Question: I am trying to recreate the toggle slide that is seen in Ice Cream Sandwich, but unavailable for Android versions below ICS. I am at the point where I am comfortable with my slider, however I am currently using two parallelogram images (one for its off state, one for its on state). I would like to ideally create the drawable at runtime, and simply change the color of it based on the state. This would really help for customization in the end.
I am quite new to drawables in general, and would like to create this one programmatically, since in our framework we do not use xml.
The reason for creating this, is that parallelogram is one single piece, making scaling much more manageable, and customizable.
Any help would be greatly appreciated, and please let me know if you need any more info!
This is what androids toggle looks like, I would like to model mine after theirs:

If you need any other details please let me know, I hope I explained what I am after in a meaningful way.
Thanks!
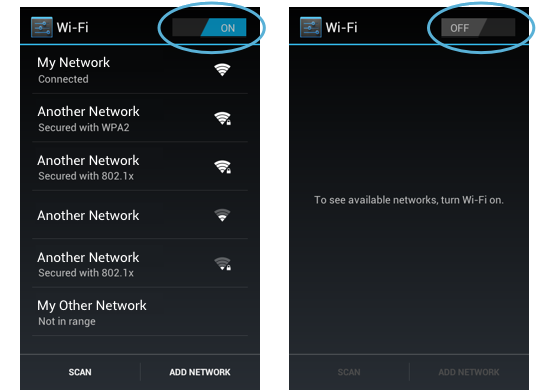
Answer: So I was able to answer this myself...I used paths to create the drawables and then stitched them together to create the parallelogram.
'''
public Drawable createThumbDrawable(boolean checked){
Path path = new Path();
path.moveTo(0, 0);
path.lineTo(1, 0);
path.lineTo(1, 1);
path.lineTo(0, 1);
path.close();
PathShape shape = new PathShape(path, 1, 1);
ShapeDrawable drawable = new ShapeDrawable(shape);
if (checked){
drawable.getPaint().setColor(Color.CYAN);
}
else
{
drawable.getPaint().setColor(Color.BLACK);
}
mThumbLeftDrawable = createLeftThumbDrawable(checked);
mThumbRightDrawable = createRightThumbDrawable(checked);
return drawable;
}
public Drawable createLeftThumbDrawable(boolean checked){
Path path = new Path();
path.moveTo(0, 25);
path.lineTo(25, 0);
path.lineTo(25, 25);
path.close();
PathShape shape = new PathShape(path, 25, 25);
ShapeDrawable drawable = new ShapeDrawable(shape);
if (checked){
drawable.getPaint().setColor(Color.CYAN);
}
else
{
drawable.getPaint().setColor(Color.BLACK);
}
return drawable;
}
public Drawable createRightThumbDrawable(boolean checked){
Path path = new Path();
path.moveTo(0,0);
path.lineTo(25, 0);
path.lineTo(0, 25);
path.close();
PathShape shape = new PathShape(path, 25, 25);
ShapeDrawable drawable = new ShapeDrawable(shape);
if (checked){
drawable.getPaint().setColor(Color.CYAN);
}
else
{
drawable.getPaint().setColor(Color.BLACK);
}
return drawable;
}
public void setChecked(boolean checked) {
//Log.d(TAG, "setChecked("+checked+")");
boolean lc = checked;
if (!mTextOnThumb) {
lc = !checked;
}
if (checked){
mThumbDrawable = createThumbDrawable(checked);//this.getContext().getResources().getDrawable(R.drawable.slide_off);
}
else {
mThumbDrawable = createThumbDrawable(checked);//this.getContext().getResources().getDrawable(R.drawable.slide);
}
super.setChecked(checked);
mThumbPosition = lc ? getThumbScrollRange() : 0;
invalidate();
}
'''